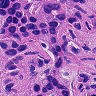
Metastatic tissue present: yes